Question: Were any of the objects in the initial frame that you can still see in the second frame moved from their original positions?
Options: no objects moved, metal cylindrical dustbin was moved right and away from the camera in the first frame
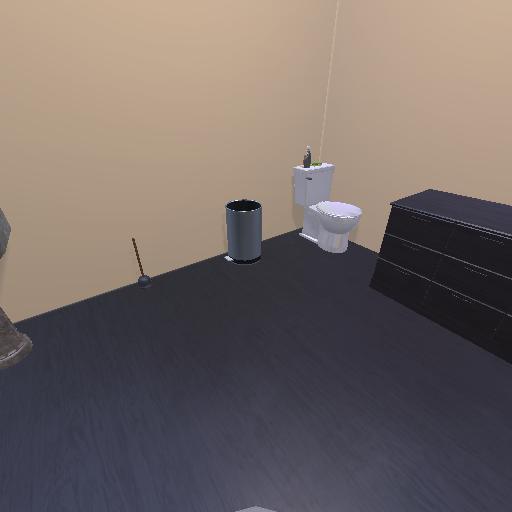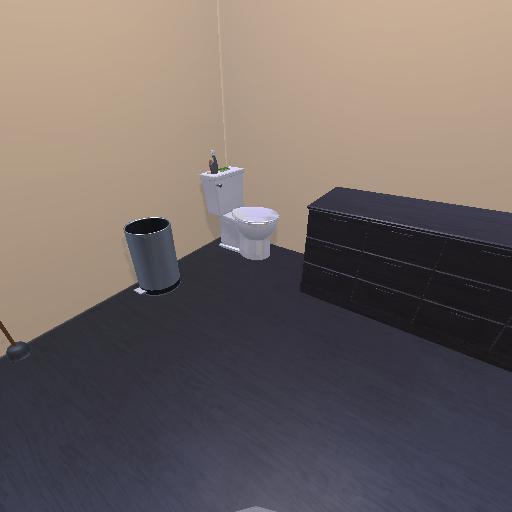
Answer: no objects moved